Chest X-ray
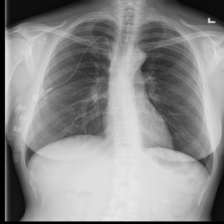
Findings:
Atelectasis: negative
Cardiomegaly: negative
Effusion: negative
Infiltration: negative
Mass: negative
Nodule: negative
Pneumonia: negative
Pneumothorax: negative
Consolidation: negative
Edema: negative
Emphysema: negative
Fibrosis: negative
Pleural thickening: positive
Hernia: negative